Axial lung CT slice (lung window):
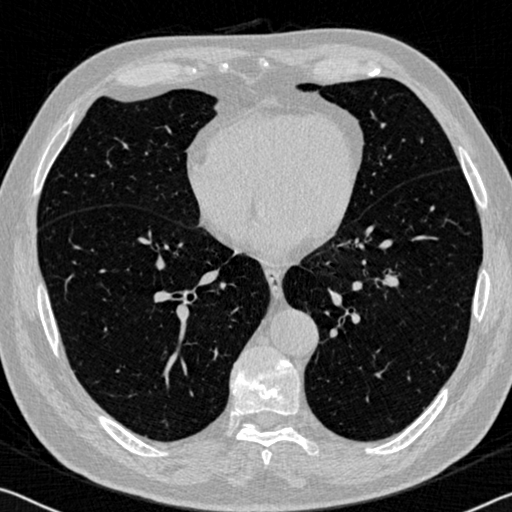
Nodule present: no